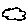
Label: cloud